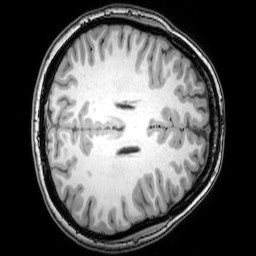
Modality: T1w
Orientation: axial
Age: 23
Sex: female
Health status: healthy
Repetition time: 0.081 s
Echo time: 0.037 s